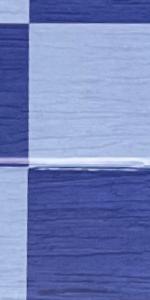
Label: Empty